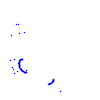
Particle: proton